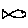
Label: fish